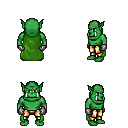
a pixel art fantasy rpg character, male body template, orc, green skin, green cape, gold greaves, plain hairstyle, metal gloves, four views (front, back, left, right), 2x2 character sprite sheet, small pixel art, hard edges, no anti-aliasing